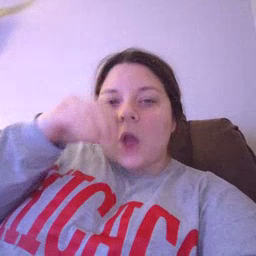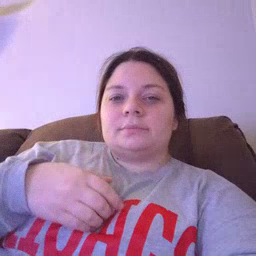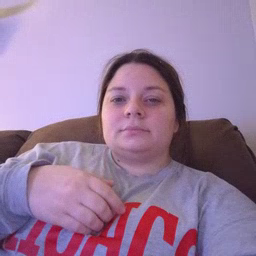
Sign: owl